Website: bh-photo
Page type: cart
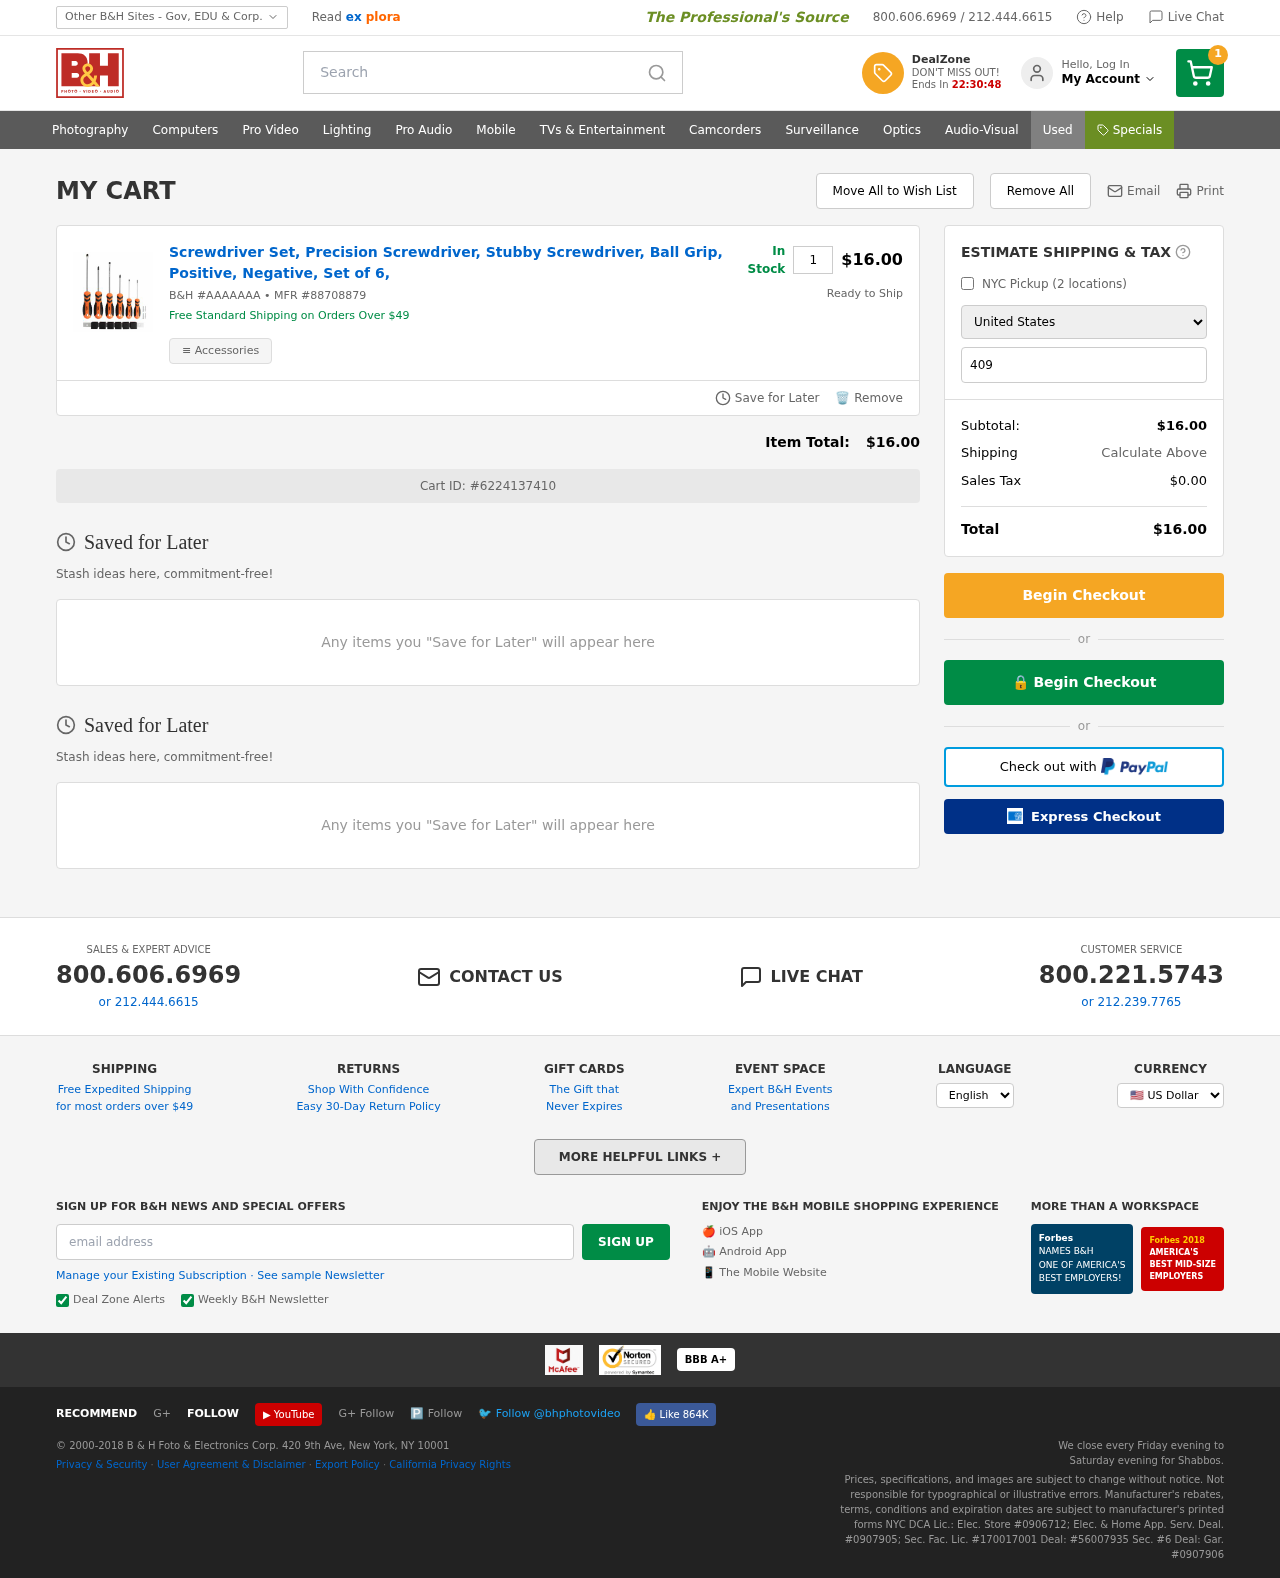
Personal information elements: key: PII_COUNTRY
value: United States
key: PII_EMAIL
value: theresa_hill@yahoo.com
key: PII_POSTCODE
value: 40934
Product elements: key: PRODUCT1_NAME
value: Screwdriver Set, Precision Screwdriver, Stubby Screwdriver, Ball Grip, Positive, Negative, Set of 6,
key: PRODUCT1_QUANTITY
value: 1
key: PRODUCT1_SKU
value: AAAAAAA
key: PRODUCT1_MFR
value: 88708879
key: PRODUCT1_SUBTOTAL
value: $16.00
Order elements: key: ORDER_NUM_ITEMS
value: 1
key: ORDER_SUBTOTAL
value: $16.00
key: ORDER_ID
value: #6224137410
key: ORDER_TAX
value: $0.00
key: ORDER_TOTAL
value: $16.00
Search elements: key: HEADER_SEARCH
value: Search